Question: I need to simulate a focus of expansion using PsychoPy's RDK functionality.
I have the following code so far. However this only created a RDK that moves in a certain direction.
'''
from psychopy import visual, event, core
win = visual.Window([1000,1000], rgb=(255,255,255), fullscr=False)
fixSpot = visual.GratingStim(win,tex=None, mask="gauss", size=(0.05,0.05),color='black')
rdk = visual.DotStim(win, units='', nDots=1000, coherence=1.0,
fieldPos=(0,0),
fieldSize=(1,1),
fieldShape='sqr', dotSize=6.0,
dotLife=150, dir=0, speed=0.01,
rgb=None, color=(0,0,0),
colorSpace='rgb255', opacity=1.0,
contrast=1.0, depth=0, element=None,
signalDots='different',
noiseDots='direction', name='',
autoLog=True)
stop = False
while stop == False:
fixSpot.draw()
rdk.draw()
win.flip()
if event.getKeys("a"):
win.close()
stop = True
'''
I need to create an RDK where the dots move away from a specific position in the window.
i.e.
I tried changing parameters however I cant mimic the desired functionality.
I also looked through and searched the psychopy documentation, however there was no mention of 'focus of expansion'.
Is there any way to do this using PsychoPy? If not, what is the best alternative?
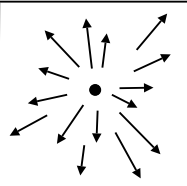
Answer: Fun question. A way to do it is:
'''
from psychopy import visual
win = visual.Window()
stim = visual.DotStim(win, nDots=50, dotLife=60, speed=0) # a non-moving DotStim
for frame in range(100):
stim._dotsXY *= 1.02 # accelerating X-Y expansion
#stim.dotsXY *= stim.dotsXY * [1.02, 1.05] # faster acceleration in y-direction
stim.draw()
win.flip()
'''
This goes "behind the scenes" and manipulates the internal attribute called 'visual.DotStim._dotsXY'. It is just a '2 x nDots' numpy array like this:
'''
print stim._dotsXY # look at coordinates
[[ 0.<PHONE> -0.33223609]
[ 0.30596334 -<PHONE> ]
[-0.<PHONE> -0.<PHONE>]
[ 0.21854653 -0.<PHONE>]
[-0.39262477 -0.21594382]
...etc
'''
... on which you do all sorts of operations. I can't quite figure out how to do constant-speed expansion in a neat way.